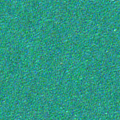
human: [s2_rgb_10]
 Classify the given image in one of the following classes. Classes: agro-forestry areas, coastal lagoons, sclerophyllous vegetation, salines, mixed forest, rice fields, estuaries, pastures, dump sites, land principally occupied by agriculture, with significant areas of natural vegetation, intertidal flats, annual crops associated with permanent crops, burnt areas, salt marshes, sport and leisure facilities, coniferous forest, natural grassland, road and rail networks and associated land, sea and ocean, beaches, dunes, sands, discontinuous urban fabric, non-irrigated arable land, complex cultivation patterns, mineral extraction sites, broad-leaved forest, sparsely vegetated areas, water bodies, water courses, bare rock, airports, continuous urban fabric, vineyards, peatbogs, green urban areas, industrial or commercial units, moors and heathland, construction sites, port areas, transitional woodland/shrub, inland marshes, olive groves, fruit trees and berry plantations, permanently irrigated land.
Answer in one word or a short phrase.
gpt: sea and ocean